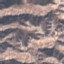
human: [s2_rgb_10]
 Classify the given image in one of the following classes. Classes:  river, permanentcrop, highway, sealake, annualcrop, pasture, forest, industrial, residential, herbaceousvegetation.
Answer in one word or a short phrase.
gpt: HerbaceousVegetation